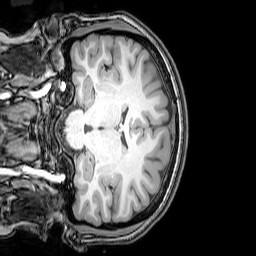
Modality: T1w
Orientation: coronal
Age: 20
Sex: female
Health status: healthy
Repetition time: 0.081 s
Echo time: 0.037 s